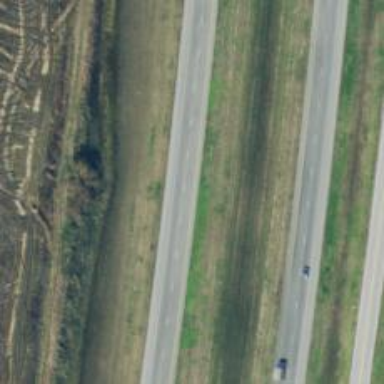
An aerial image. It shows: This image shows trunk highway that functions as expressway.